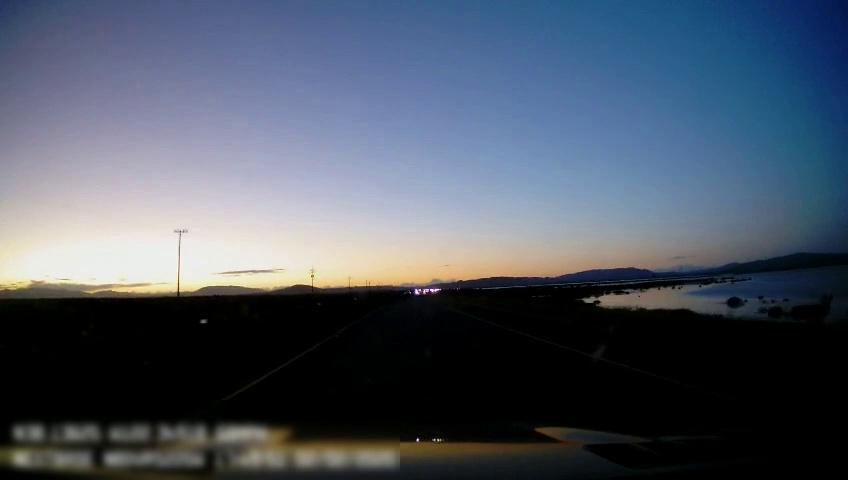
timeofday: Dusk/Dawn/Twilight
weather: Sunny
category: Drivable Space
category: Lanes | Current Lane
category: Lanes | Alternate Lane